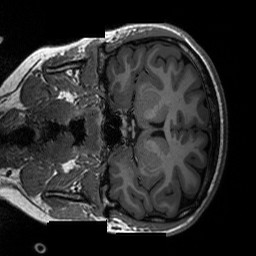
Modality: T1w
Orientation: coronal
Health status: ill
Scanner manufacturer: siemens
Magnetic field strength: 3 T
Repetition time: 2.3 s
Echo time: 0.00226 s